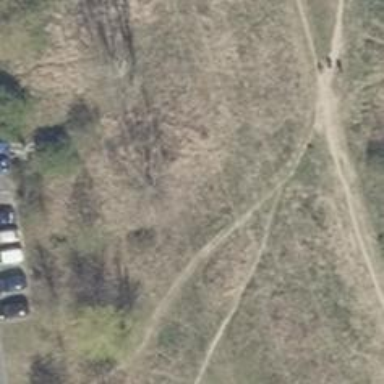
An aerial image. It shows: Ground path.